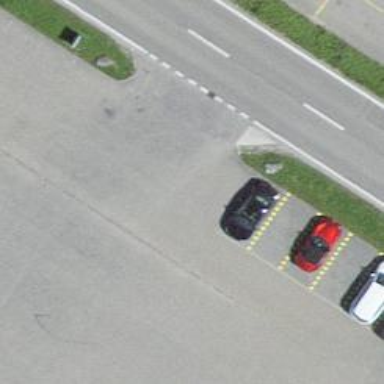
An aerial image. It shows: Assembly point designated for emergencies.